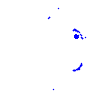
Particle: pion